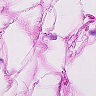
Metastatic tissue present: no